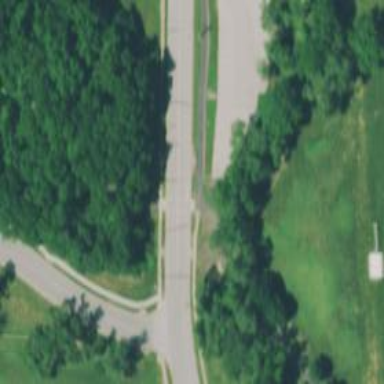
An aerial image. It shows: Uncontrolled road crossing.